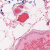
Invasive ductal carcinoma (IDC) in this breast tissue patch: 0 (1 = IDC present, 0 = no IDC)